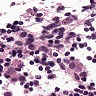
Metastatic tissue present: no